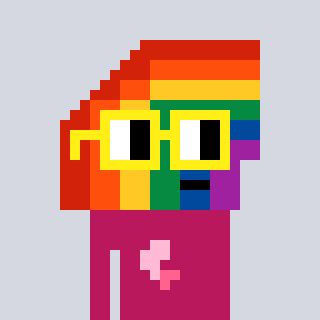
a pixel art character with square yellow glasses, a rainbow-shaped head and a darkpink-colored body on a cool background